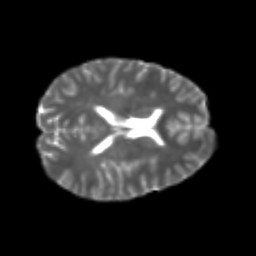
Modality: T2w
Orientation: axial
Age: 21
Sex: female
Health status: healthy
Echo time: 0.074 s